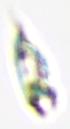
Label: Tintinnid